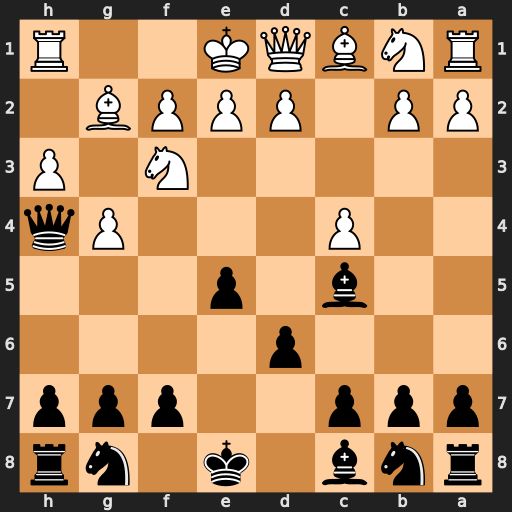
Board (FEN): rnb1k1nr/ppp2ppp/3p4/2b1p3/2P3Pq/5N1P/PP1PPPB1/RNBQK2R
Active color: b
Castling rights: KQkq
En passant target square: -
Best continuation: Qxf2#